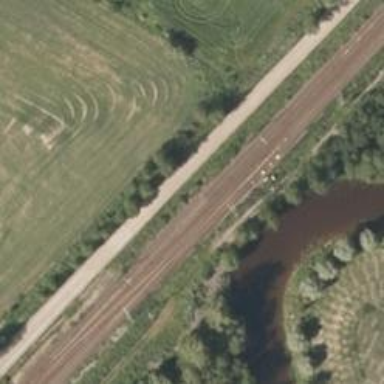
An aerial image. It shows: Rail track with contact lines for electrification. The track is classified as B1.